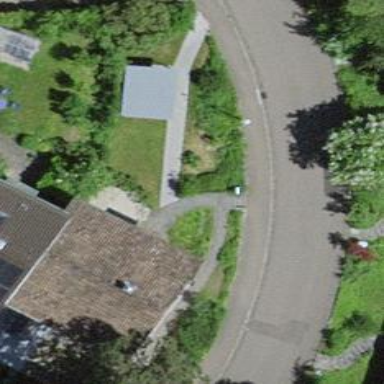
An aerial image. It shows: Semidetached house.